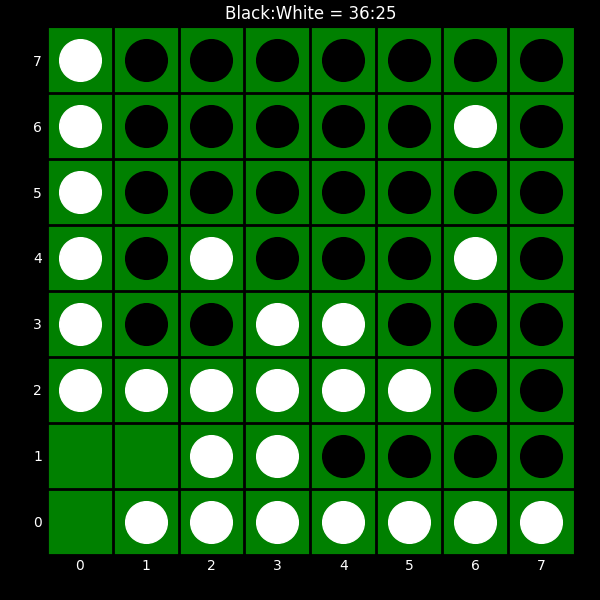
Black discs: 36
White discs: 25